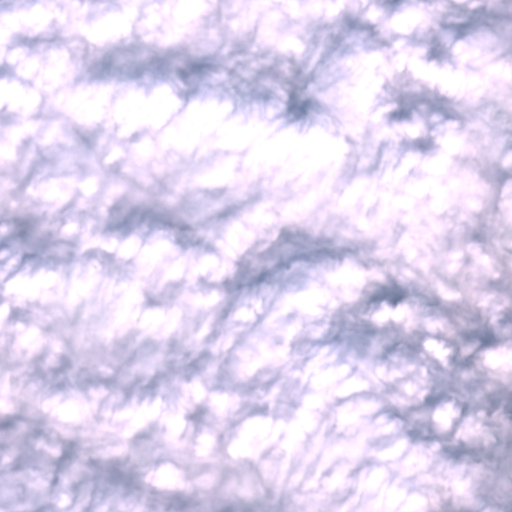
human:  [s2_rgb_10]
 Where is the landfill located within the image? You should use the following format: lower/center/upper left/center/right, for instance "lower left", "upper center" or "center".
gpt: The landfill is located in the lower left of the image.
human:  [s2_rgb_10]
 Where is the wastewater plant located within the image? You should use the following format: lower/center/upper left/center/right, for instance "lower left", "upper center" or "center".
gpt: The wastewater plant is located in the upper center of the image.
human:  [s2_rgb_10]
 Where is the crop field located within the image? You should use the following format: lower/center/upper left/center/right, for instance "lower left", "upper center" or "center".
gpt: There is no crop field in the image.